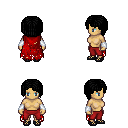
a pixel art fantasy rpg character, female body template, human, tanned skin, red tattered cape, red pants, black pageboy hairstyle, white cloth bracers, ghillies, four views (front, back, left, right), 2x2 character sprite sheet, small pixel art, hard edges, no anti-aliasing